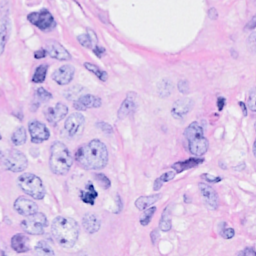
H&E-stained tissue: Breast